Question: I and finding daily accounts opening and closing Balance but it gives me wrong result when there are more than a record on same date. here is my query
'''
SELECT cast(TransDate as date)
, SUM ([Total deposits]) As 'Total deposits'
, SUM ([Total withdrawals]) As 'Total withdrawals'
, SUM (ClosingBalance) AS ClosingBalance
FROM (
SELECT TransDate
, ISNULL (SUM (Ledger.Cr), 0) AS 'Total deposits'
, ISNULL (SUM (Ledger.Dr), 0) AS 'Total withdrawals'
, 0 AS ClosingBalance
FROM Ledger where Ledger.TransDate between '2014-02-14' and '2014-02-20'
GROUP BY Ledger.TransDate
UNION ALL
SELECT TransDate
, 0 AS 'Total deposits'
, 0 AS 'Total withdrawals'
, ISNULL ((SELECT SUM (MT2.Cr) FROM Ledger MT2 WHERE MT2.TransDate <= MT.TransDate), 0)
- ISNULL ((SELECT SUM (MT2.Dr) FROM Ledger MT2 WHERE cast(MT2.TransDate as date ) <= MT.TransDate), 0)
FROM Ledger MT where TransDate between '2014-02-14' and '2014-02-20'
GROUP BY Transdate
) AS X
GROUP BY cast(TRANSDATE as date)
'''
result of query

here is my db file script
'''
USE [MDS]
GO
/****** Object: Table [dbo].[Ledger] Script Date: 03/26/2014 23:42:04 ******/
SET ANSI_NULLS ON
GO
SET QUOTED_IDENTIFIER ON
GO
SET ANSI_PADDING ON
GO
CREATE TABLE [dbo].[Ledger](
[id] [int] IDENTITY(1,1) NOT NULL,
[PrisonerID] [int] NULL,
[TransDate] [datetime] NULL,
[Dr] [money] NULL,
[Cr] [money] NULL,
<URL> NULL,
CONSTRAINT [PK_Ledger] PRIMARY KEY CLUSTERED
(
[id] ASC
)WITH (PAD_INDEX = OFF, STATISTICS_NORECOMPUTE = OFF, IGNORE_DUP_KEY = OFF, ALLOW_ROW_LOCKS = ON, ALLOW_PAGE_LOCKS = ON) ON [PRIMARY]
) ON [PRIMARY]
GO
SET ANSI_PADDING OFF
GO
SET IDENTITY_INSERT [dbo].[Ledger] ON
INSERT [dbo].[Ledger] ([id], [PrisonerID], [TransDate], [Dr], [Cr], [Partical]) VALUES (1, 5, CAST(0x0000A2D200D9255B AS DateTime), 0.0000, <PHONE>, N'payment recived')
INSERT [dbo].[Ledger] ([id], [PrisonerID], [TransDate], [Dr], [Cr], [Partical]) VALUES (2, 5, CAST(0x0000A2D300D9255B AS DateTime), 0.0000, <PHONE>, N'withdraw')
INSERT [dbo].[Ledger] ([id], [PrisonerID], [TransDate], [Dr], [Cr], [Partical]) VALUES (3, 5, CAST(0x0000A2D400DBE47B AS DateTime), 20.0000, 0.0000, N'withdraw')
INSERT [dbo].[Ledger] ([id], [PrisonerID], [TransDate], [Dr], [Cr], [Partical]) VALUES (4, 5, CAST(0x0000A2D200000000 AS DateTime), 10.0000, 0.0000, N'withdraw')
INSERT [dbo].[Ledger] ([id], [PrisonerID], [TransDate], [Dr], [Cr], [Partical]) VALUES (5, 5, CAST(0x0000A2D700D9255B AS DateTime), 0.0000, <PHONE>, N'payment revived')
INSERT [dbo].[Ledger] ([id], [PrisonerID], [TransDate], [Dr], [Cr], [Partical]) VALUES (6, 5, CAST(0x0000A2D20083D600 AS DateTime), 10.0000, 0.0000, N'withdraw')
SET IDENTITY_INSERT [dbo].[Ledger] OFF
/****** Object: Default [DF_Ledger_Dr] Script Date: 03/26/2014 23:42:04 ******/
ALTER TABLE [dbo].[Ledger] ADD CONSTRAINT [DF_Ledger_Dr] DEFAULT ((0.0000)) FOR [Dr]
GO
/****** Object: Default [DF_Ledger_Cr] Script Date: 03/26/2014 23:42:04 ******/
ALTER TABLE [dbo].[Ledger] ADD CONSTRAINT [DF_Ledger_Cr] DEFAULT ((0.0000)) FOR [Cr]
GO
'''
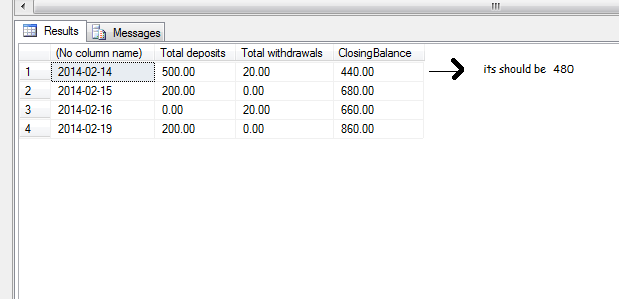
Answer: You've got a couple problems conspiring against you. First, you're 'summing' and 'grouping' on dates, but you're leaving the timestamps intact. Then, your 'UNION ALL' is causing those to duplicate in your calculations. If you had other deposits on the same dates, you'd see those numbers inflate as well.
You can also combine your summation query into one 'SELECT' with some correlated subqueries, like so:
'''
SELECT dateadd(dd, datediff(dd, 0, a.TransDate), 0)
, ISNULL (SUM (a.Cr), 0) AS 'Total deposits'
, ISNULL (SUM (a.Dr), 0) AS 'Total withdrawals'
, ISNULL((SELECT SUM(Cr) from Ledger where dateadd(dd, datediff(dd, 0, TransDate), 0) <= dateadd(dd, datediff(dd, 0, a.TransDate), 0)), 0)
- ISNULL((SELECT SUM(Dr) from Ledger where dateadd(dd, datediff(dd, 0, TransDate), 0) <= dateadd(dd, datediff(dd, 0, a.TransDate), 0)), 0) as 'Closing Balance'
FROM Ledger a
where a.TransDate between '2014-02-14' and '2014-02-20'
GROUP BY dateadd(dd, datediff(dd, 0, a.TransDate), 0)
'''
Here's a <URL> to demonstrate.
Further, you'd probably also want to group on 'PrisonerID' or you'll get the same results for every prisoner.